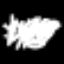
Label: frog